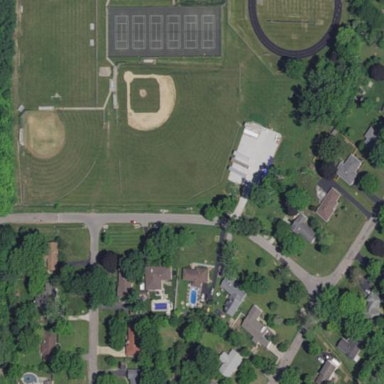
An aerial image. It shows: Baseball pitch for leisure land.